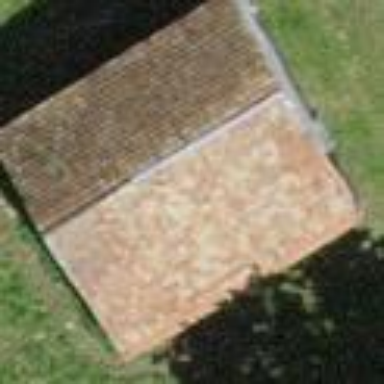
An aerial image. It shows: Shed.